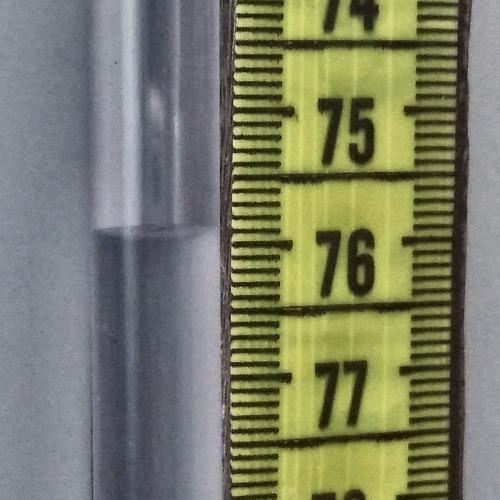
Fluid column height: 75.9 cm